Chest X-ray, PA view. Patient: 21 years old, sex M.
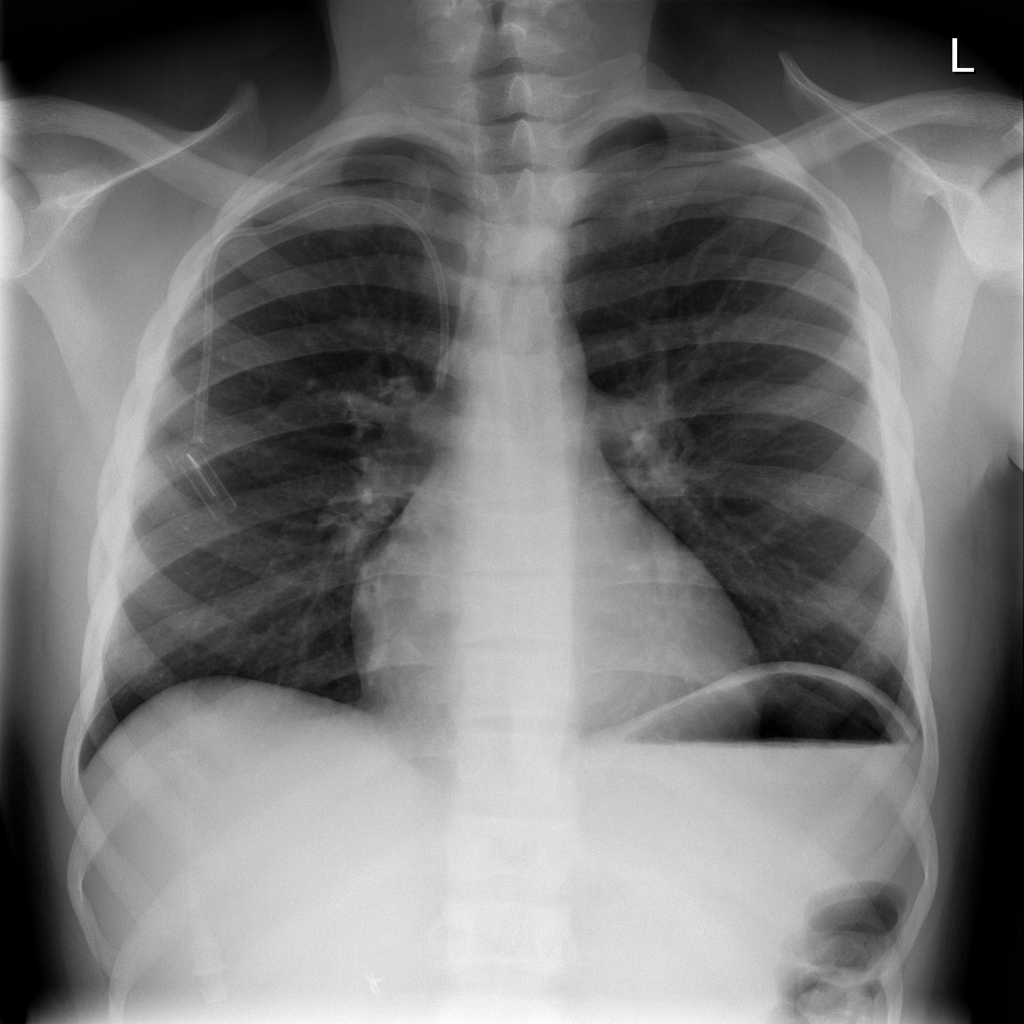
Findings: No Finding